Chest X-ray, PA view. Patient: 63 years old, sex M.
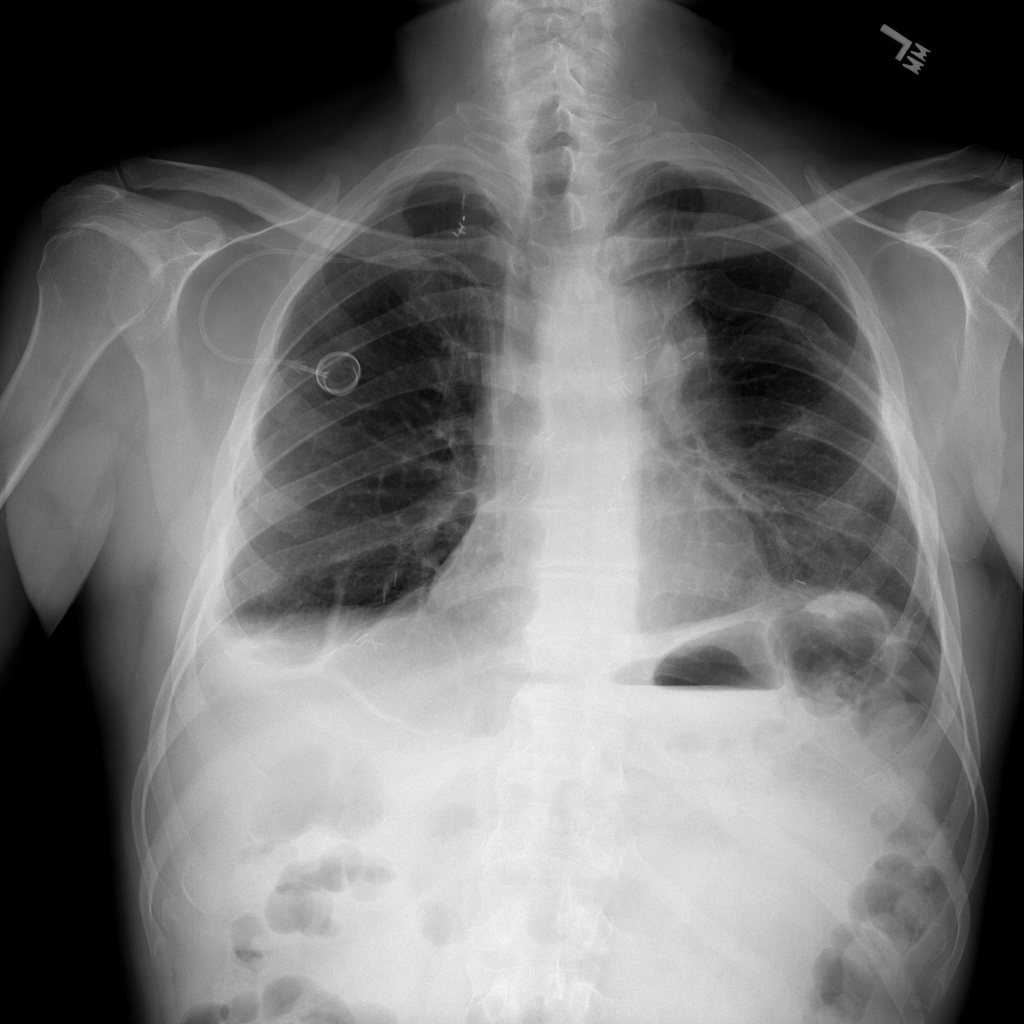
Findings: Pleural_Thickening